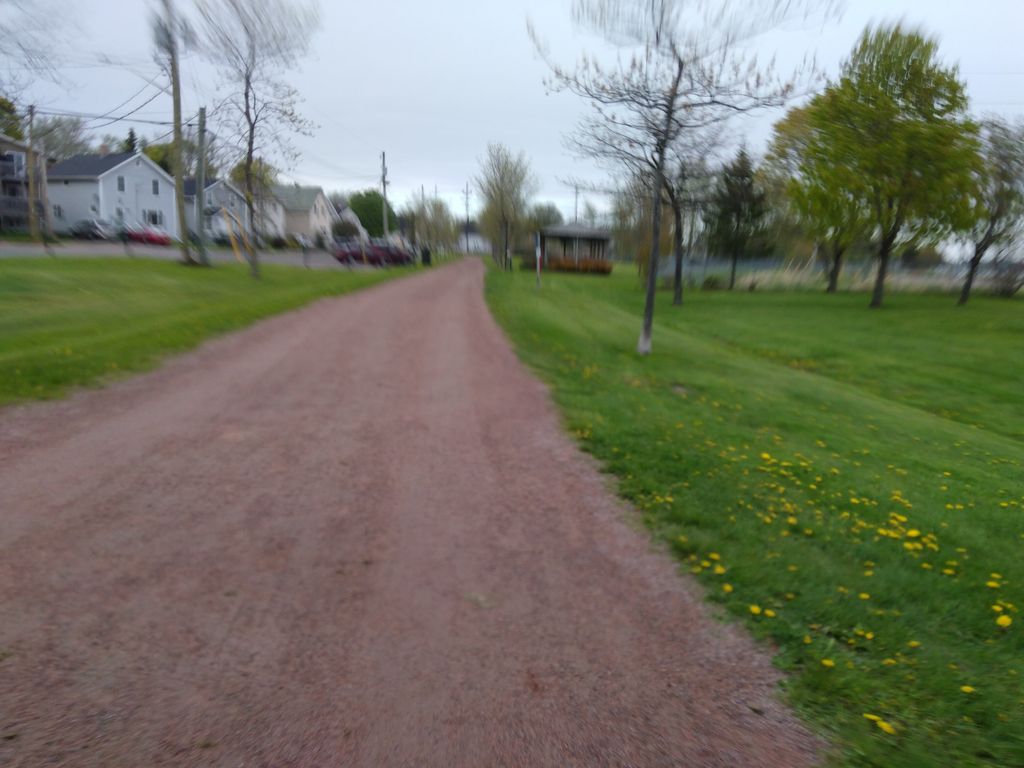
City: charlottetown